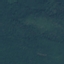
Land use / land cover: Forest